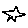
Label: star